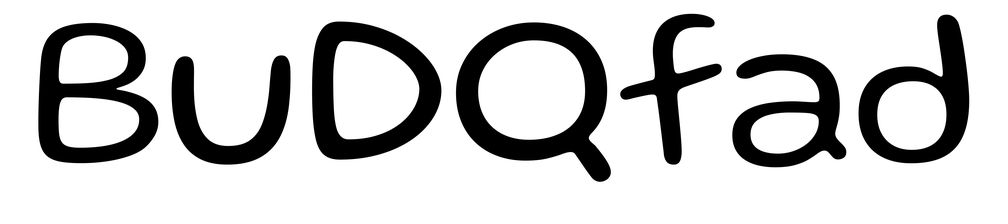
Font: Gluten_Light